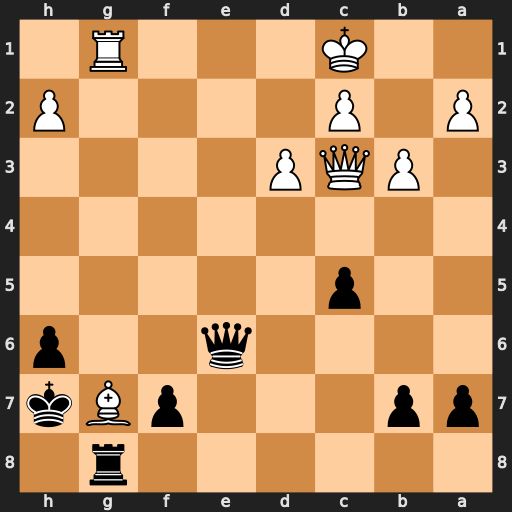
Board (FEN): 6r1/pp3pBk/4q2p/2p5/8/1PQP4/P1P4P/2K3R1
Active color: b
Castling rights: -
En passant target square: -
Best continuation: Qe3+ Kb2 Qxg1